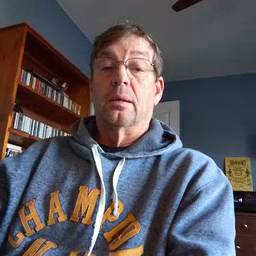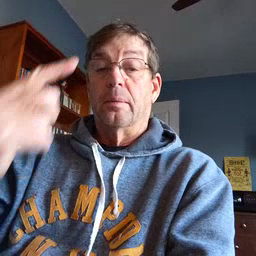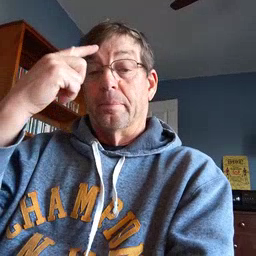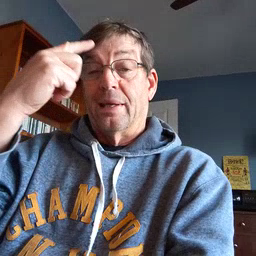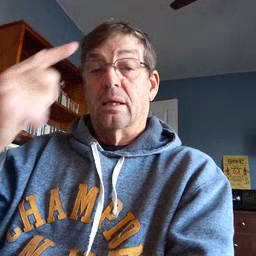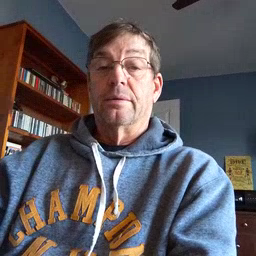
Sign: penny